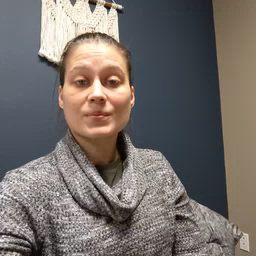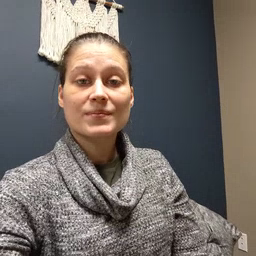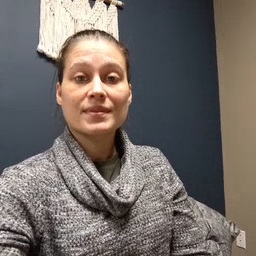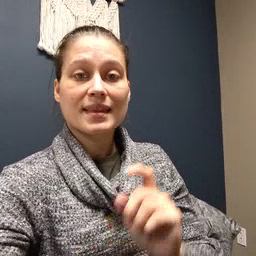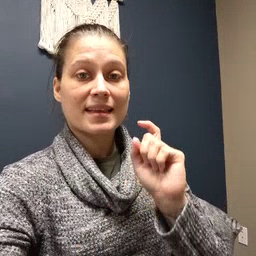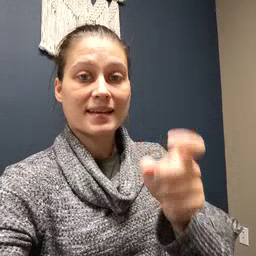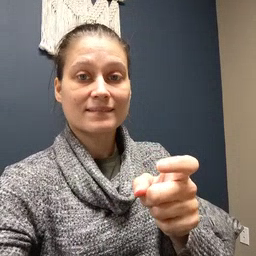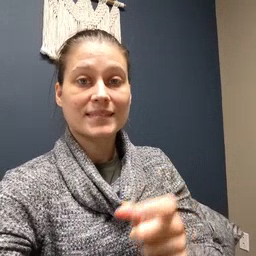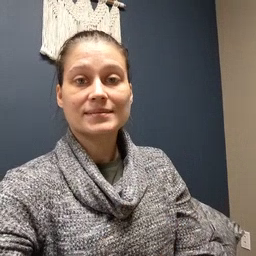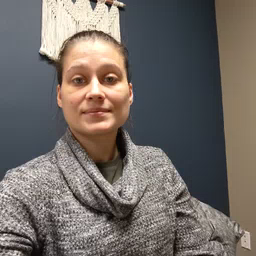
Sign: gift